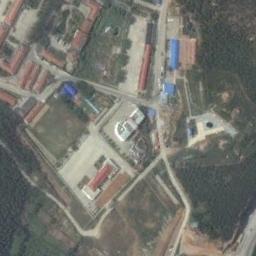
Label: industrial_area